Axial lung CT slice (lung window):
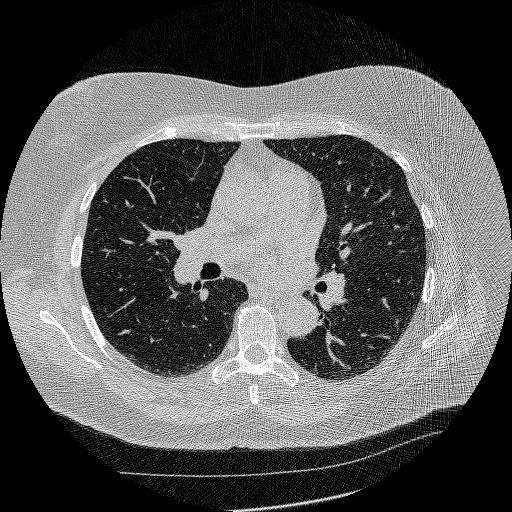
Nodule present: no